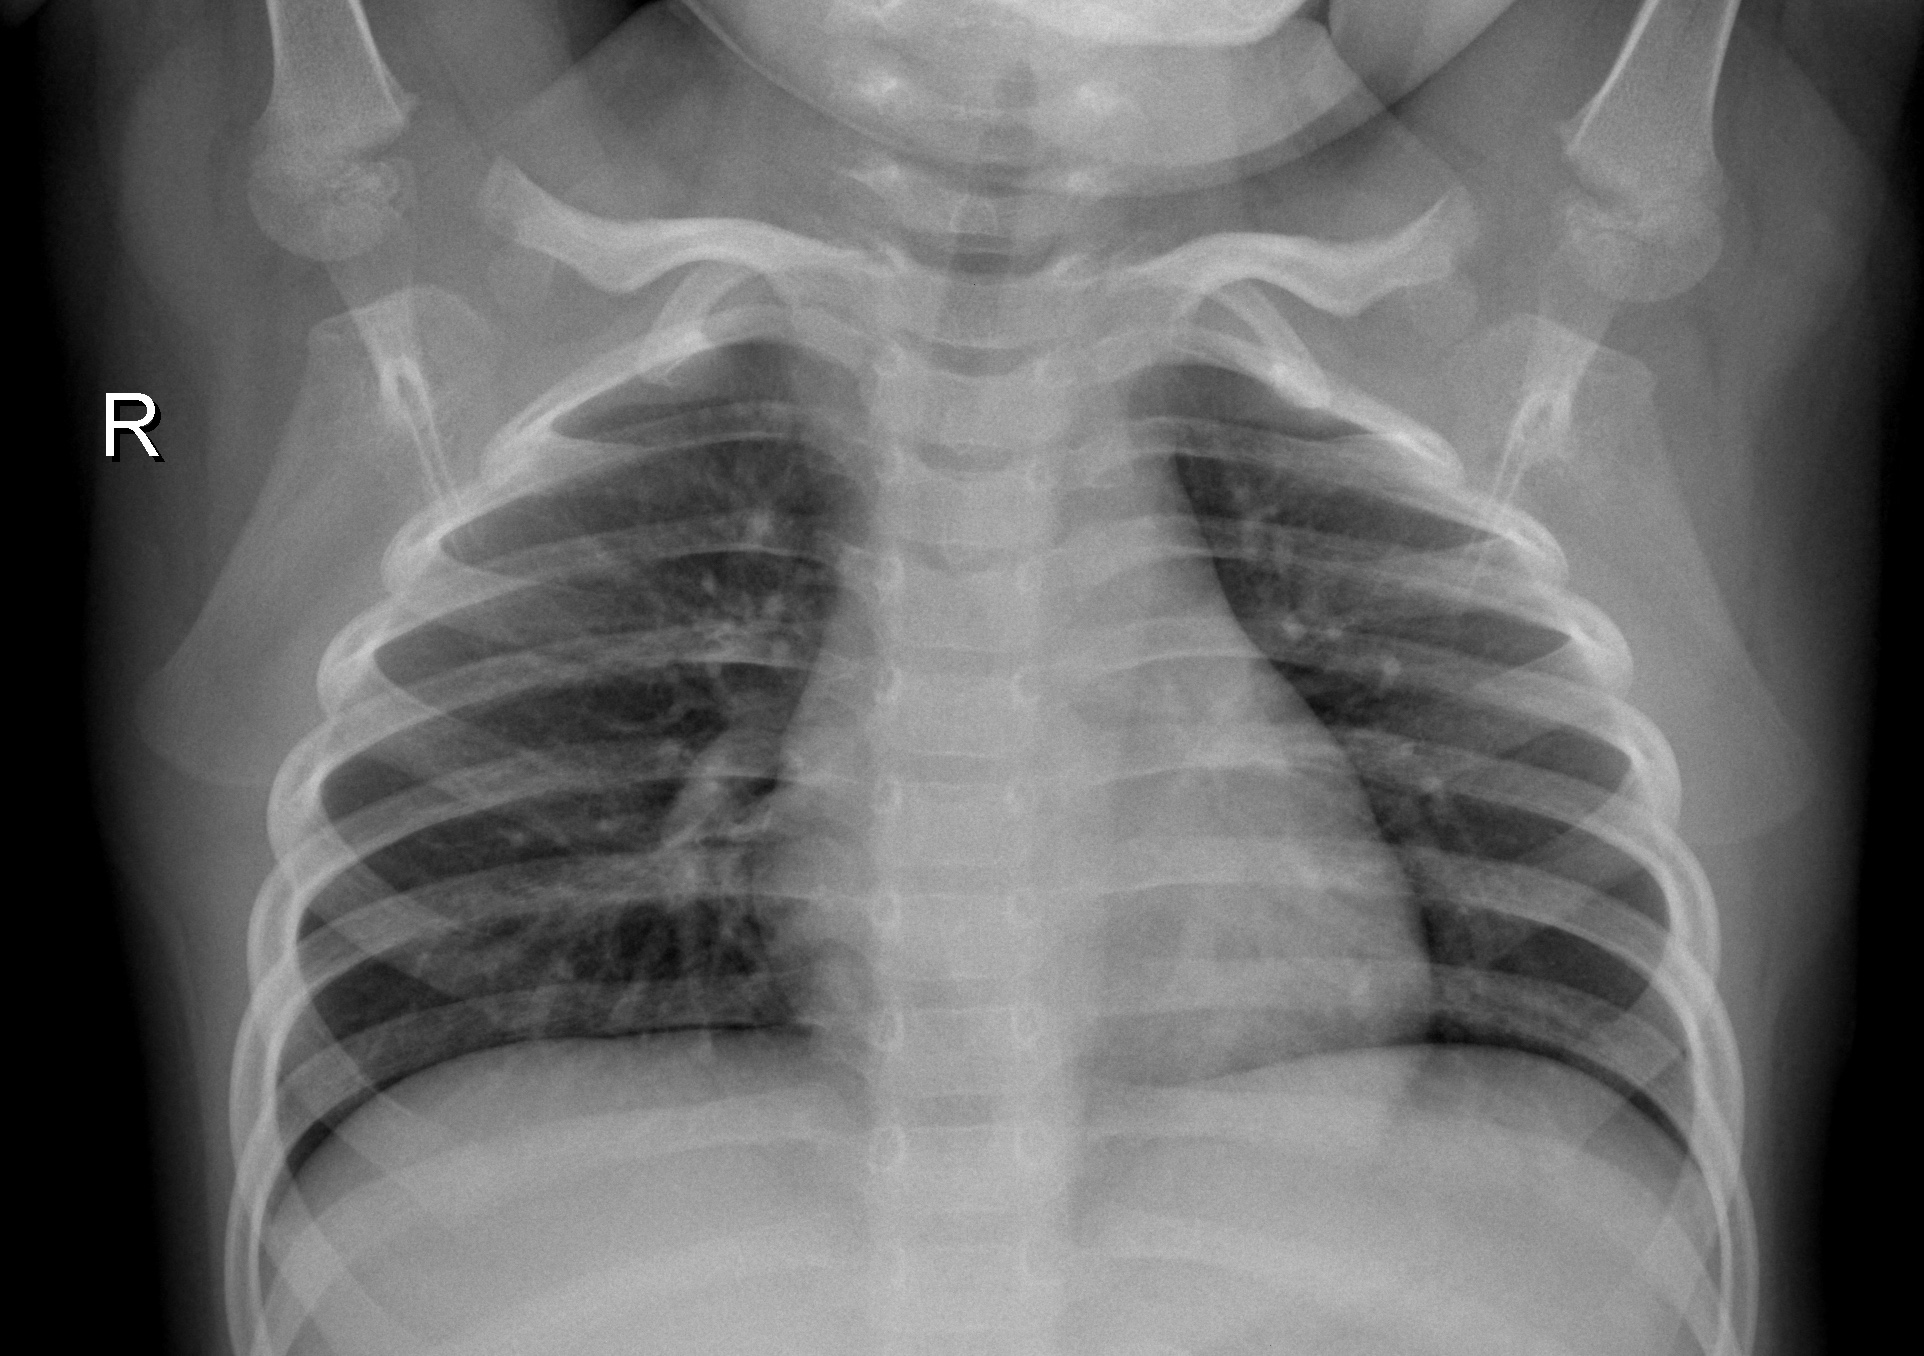
Diagnosis: NORMAL